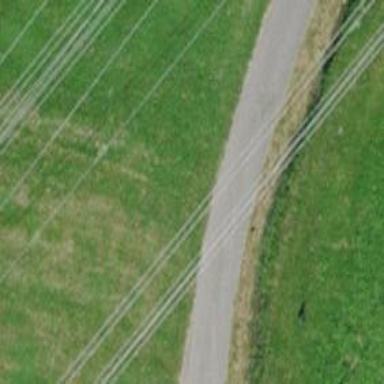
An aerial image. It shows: Double and single wire power lines.